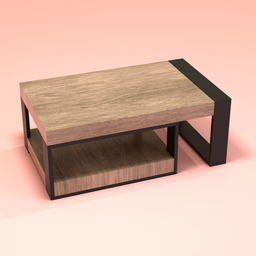
Label: furniture